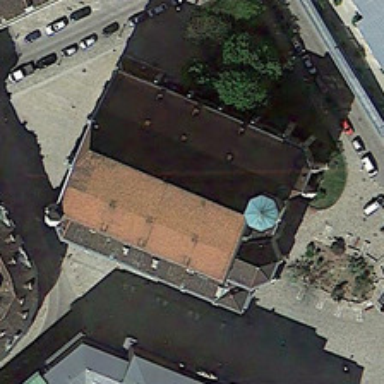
Several buildings are near a church and a green tree .